Field crop: maize
Growth stage: 1
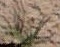
Species: salsola